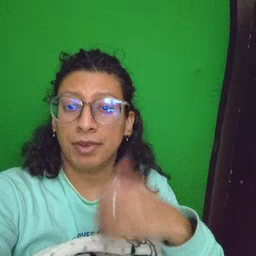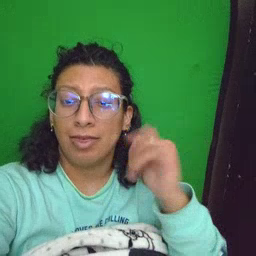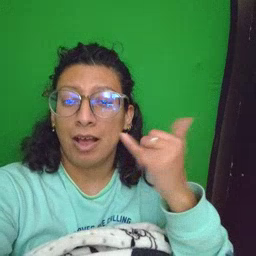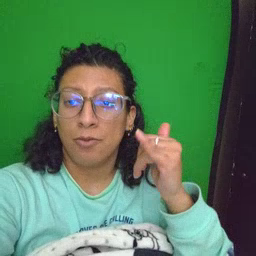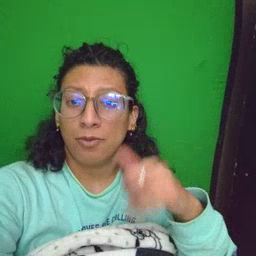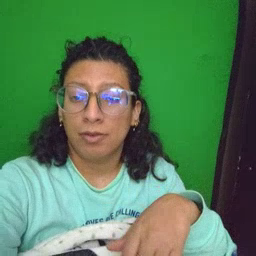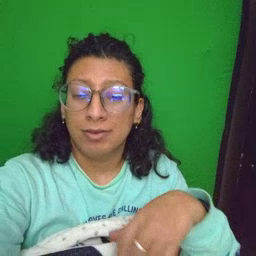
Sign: yellow